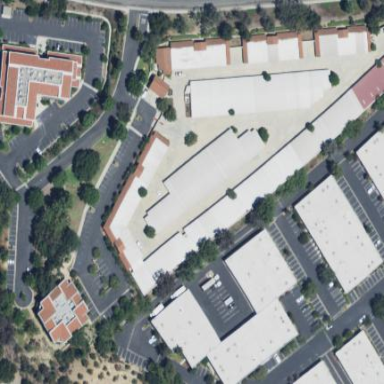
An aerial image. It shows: Building housing storage rental shop.